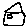
Label: house